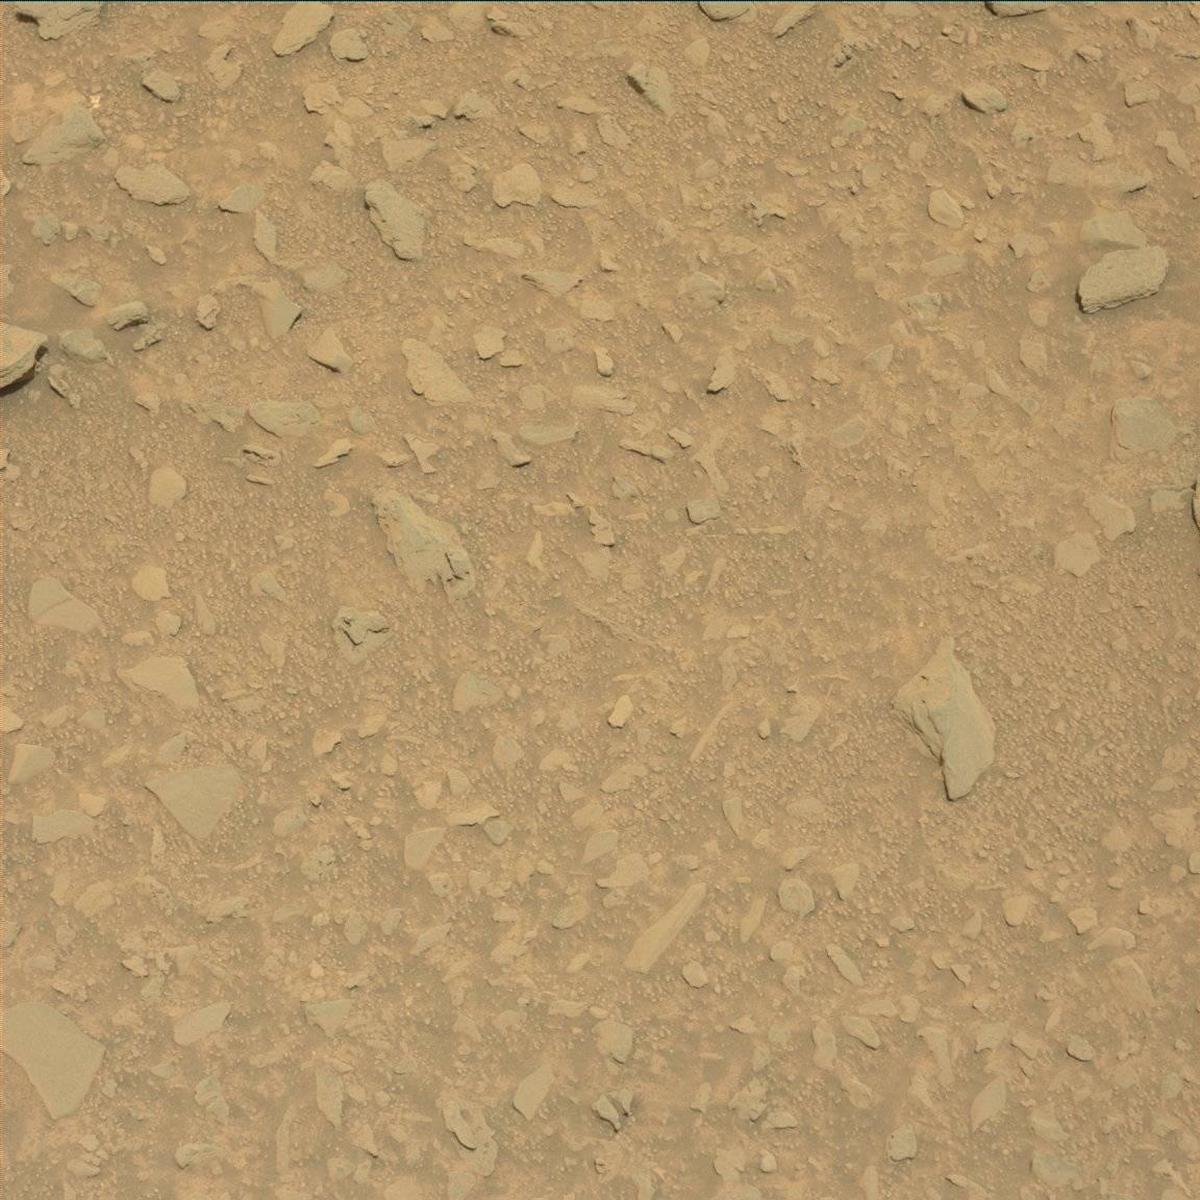
Terrain classes present: Bedrock, Rock, Sand / Soil